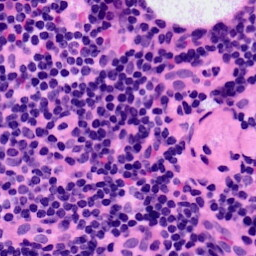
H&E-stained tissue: LymphNode